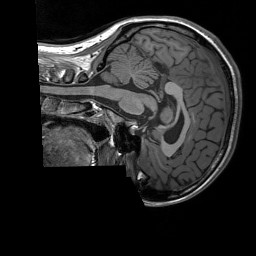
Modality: T1w
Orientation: sagittal
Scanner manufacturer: siemens
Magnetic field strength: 3 T
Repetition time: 1.76 s
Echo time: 0.0022 s